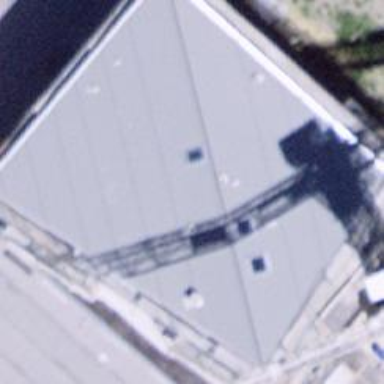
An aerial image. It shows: Building.